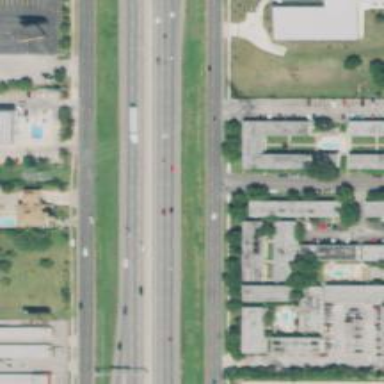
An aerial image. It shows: Secondary road with frontage road alongside.